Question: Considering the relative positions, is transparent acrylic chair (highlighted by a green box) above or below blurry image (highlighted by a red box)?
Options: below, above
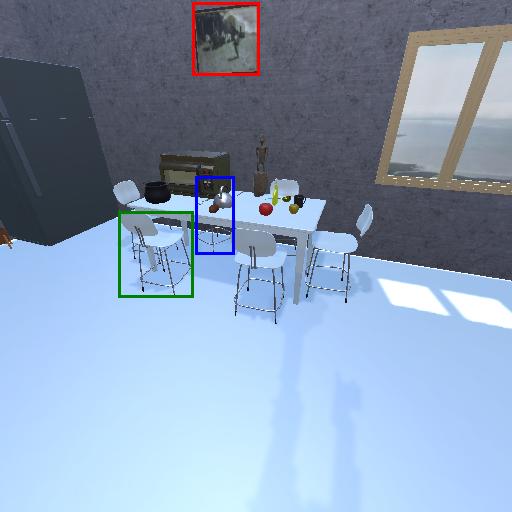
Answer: below